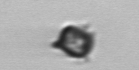
Label: Thalassiosira